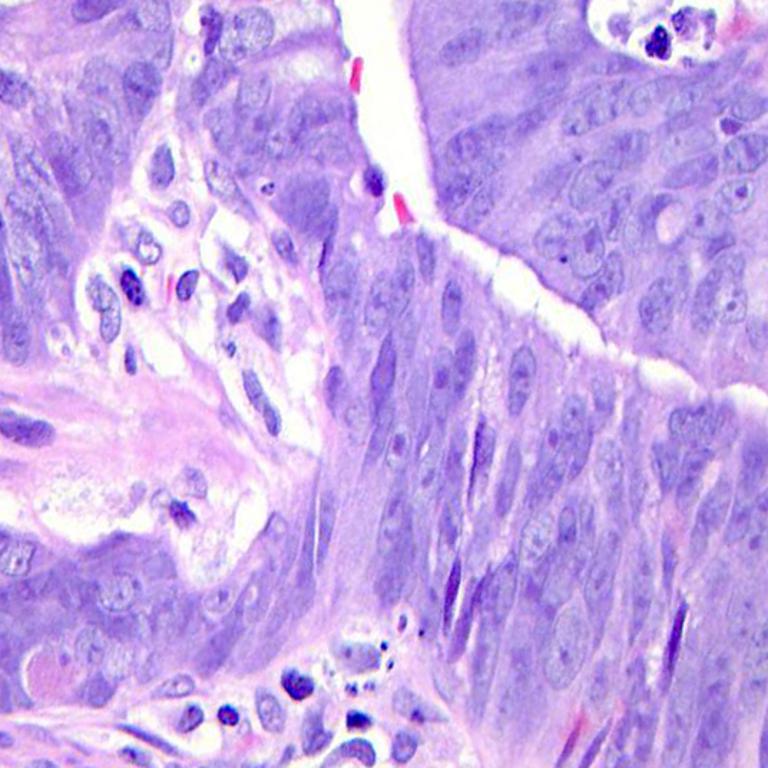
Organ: colon
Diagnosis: adenocarcinomas